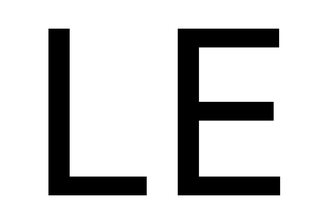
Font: Inter_Regular